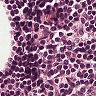
Metastatic tissue present: no